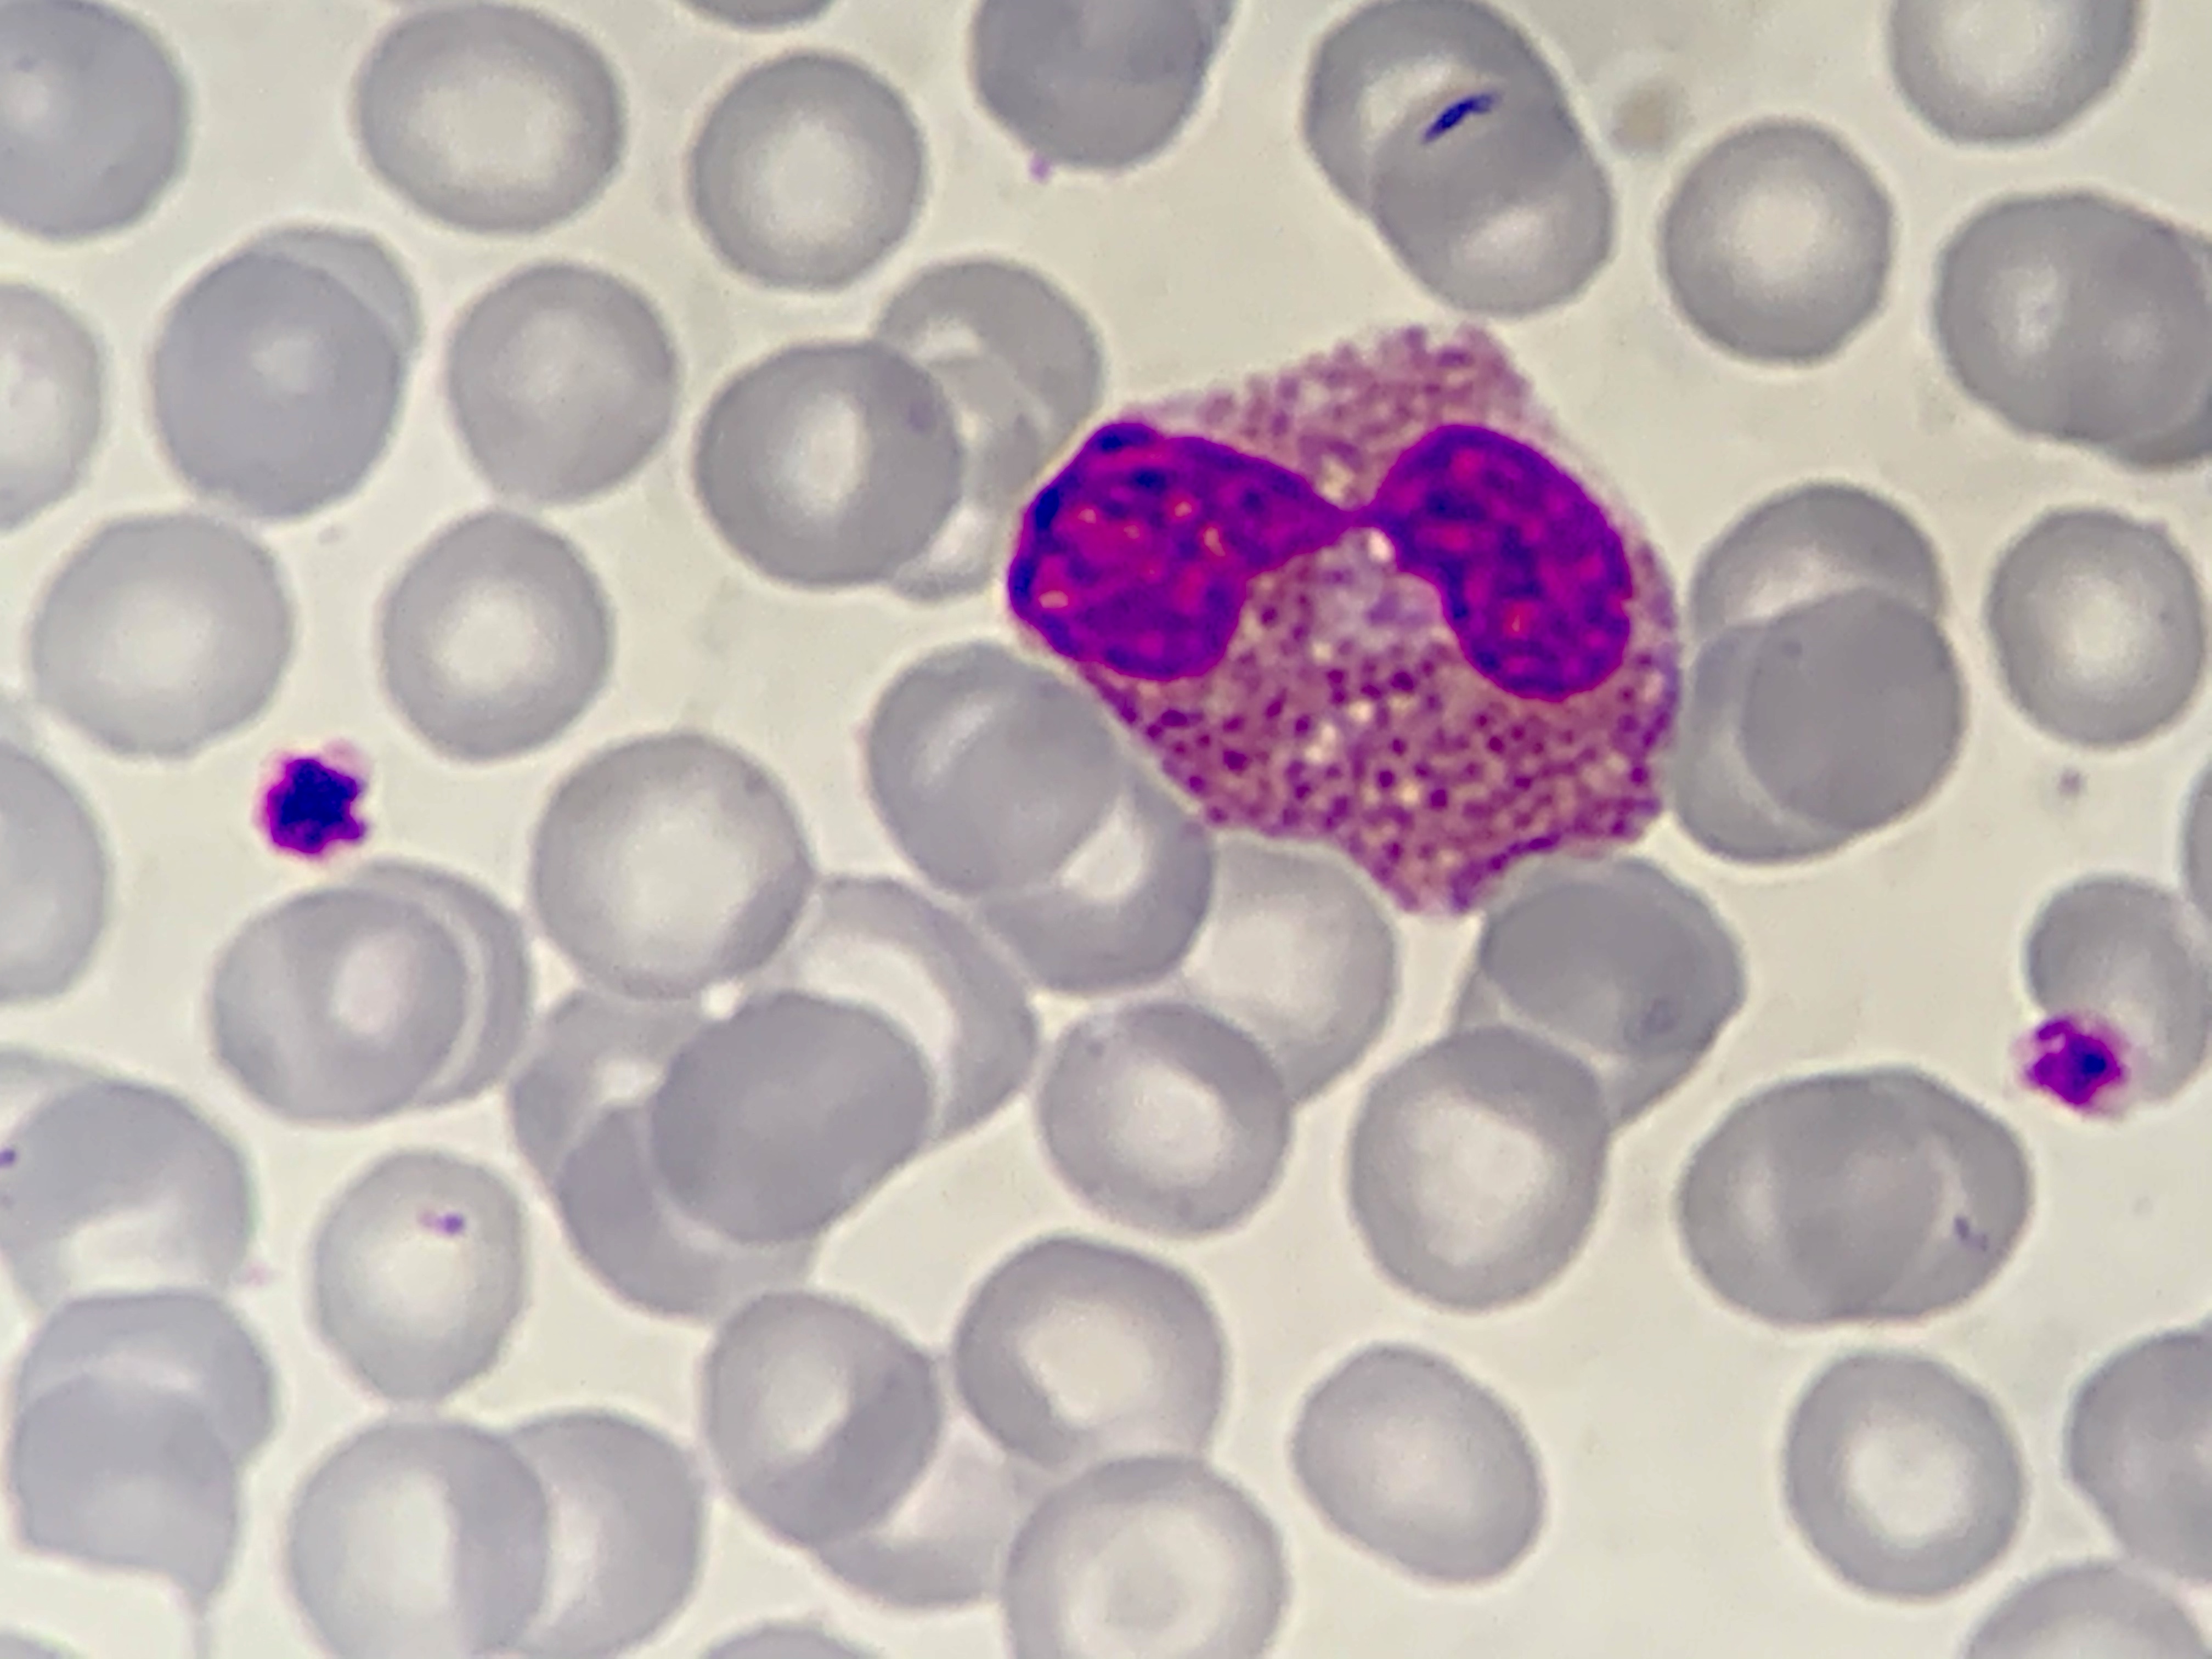
Cell type: EOSINOPHILS